Interaction volume radius: 5 \u00c5
Interaction volume height: 35 \u00c5
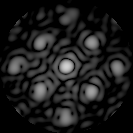
Disorder parameter: 0.2824